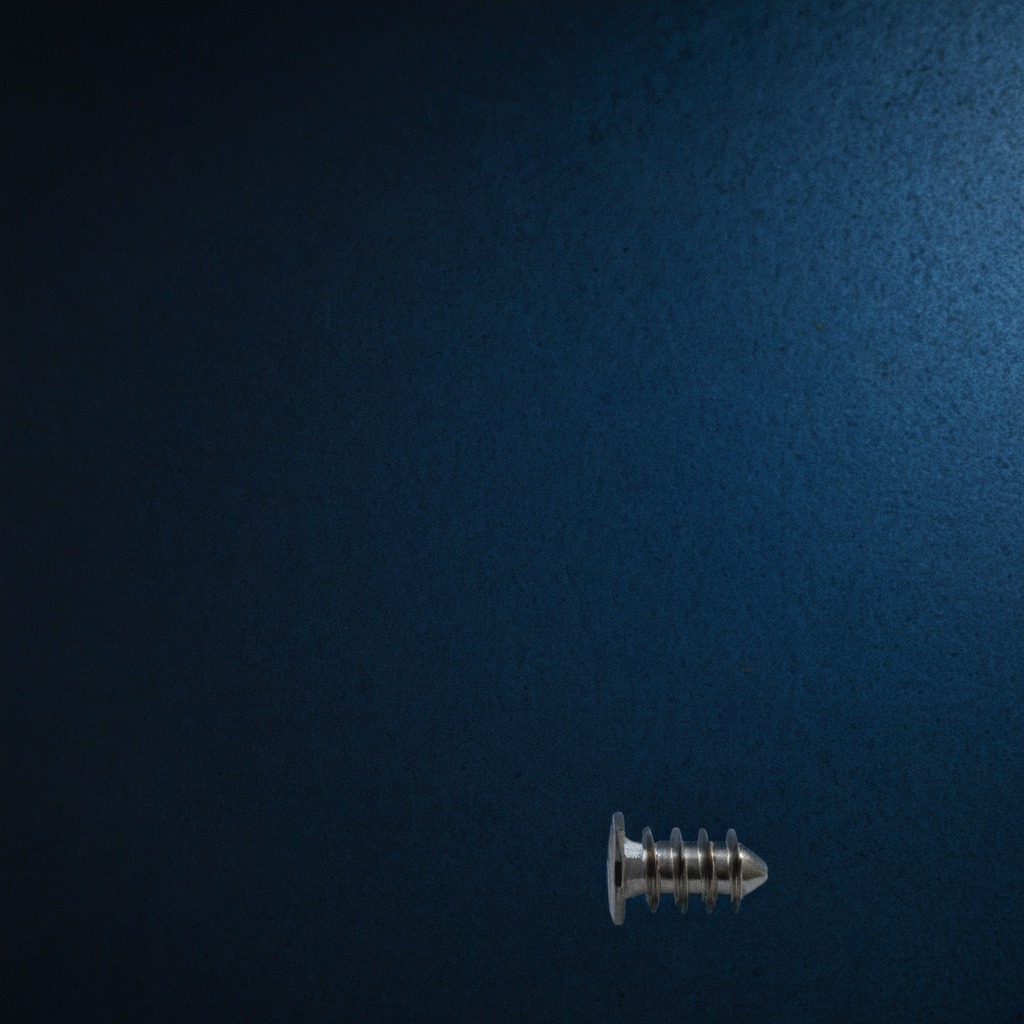
A metal screw lies on the granite tabletop.